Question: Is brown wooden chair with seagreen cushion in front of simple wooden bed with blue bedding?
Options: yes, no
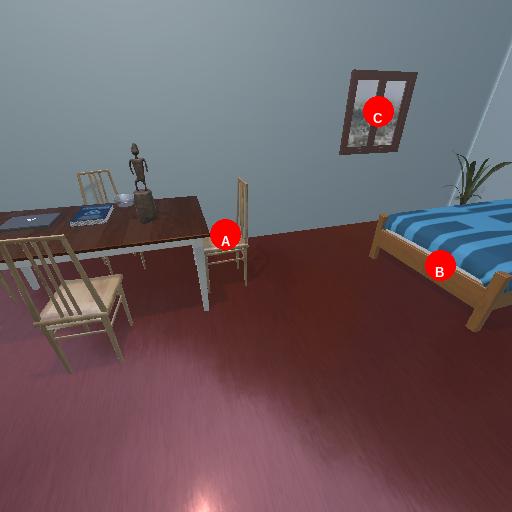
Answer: yes